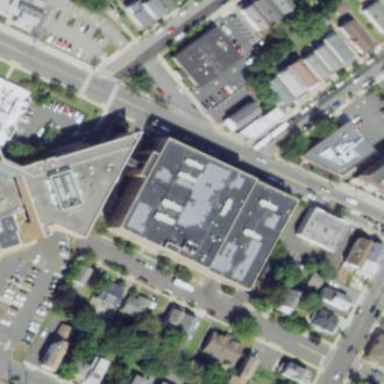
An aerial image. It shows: Clinic building providing healthcare services.